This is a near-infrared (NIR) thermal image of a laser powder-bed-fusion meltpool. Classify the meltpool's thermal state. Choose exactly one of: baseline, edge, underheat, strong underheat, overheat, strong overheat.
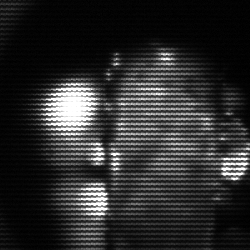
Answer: strong underheat